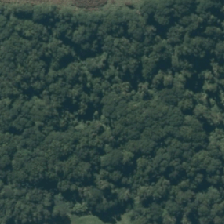
Land cover: indigenous_forest